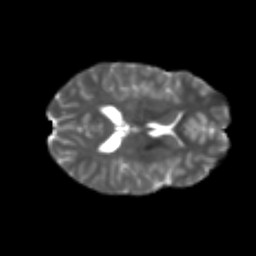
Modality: T2w
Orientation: axial
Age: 21
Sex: female
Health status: healthy
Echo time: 0.074 s